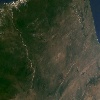
Label: land